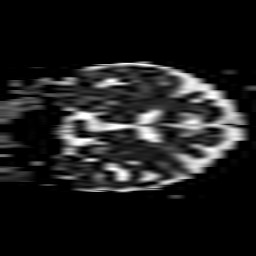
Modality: ADC
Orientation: coronal
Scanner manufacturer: philips
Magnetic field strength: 3 T
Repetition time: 4.204 s
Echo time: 0.07199 s